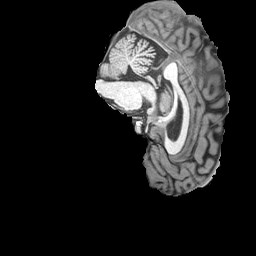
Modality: T1w
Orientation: sagittal
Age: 25
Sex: male
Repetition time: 2.3 s
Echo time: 0.0226 s